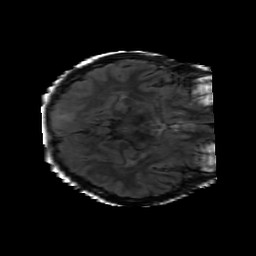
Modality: FLAIR
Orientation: axial
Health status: ill
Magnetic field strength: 3 T